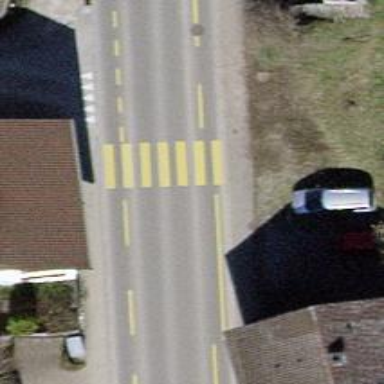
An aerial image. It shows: Zebra crossing on the road.